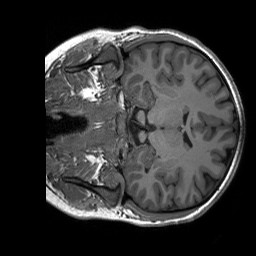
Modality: T1w
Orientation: coronal
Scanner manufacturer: siemens
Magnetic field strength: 3 T
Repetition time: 2.3 s
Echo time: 0.00207 s